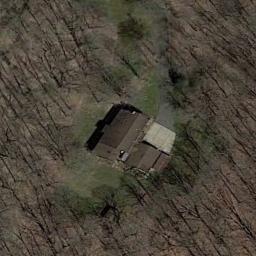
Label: sparse_residential